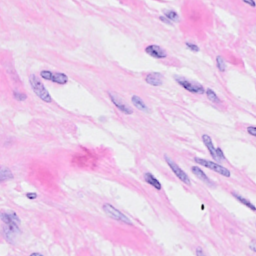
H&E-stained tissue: Breast